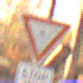
Verkehrszeichen: VorfahrtGewaehren
Zusatzzeichen unten: Entfernungsangaben3
Umgebung: Roofed, Suburban
Tageszeit: SunriseSunset
Wetter: Clear
Licht: Natural
Jahreszeit: NotSpecified
Kontrast: MediumContrast